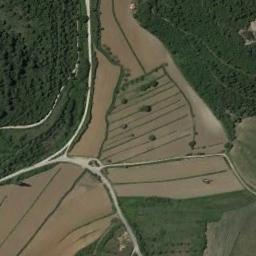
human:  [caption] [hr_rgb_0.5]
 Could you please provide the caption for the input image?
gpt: The bare and green terrace is next to some trees .

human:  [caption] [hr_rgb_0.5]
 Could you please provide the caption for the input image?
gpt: There are many plants on the terrace .

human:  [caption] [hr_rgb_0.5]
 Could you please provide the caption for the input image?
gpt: A large layer of brown and green mixed terraces with several winding narrow paths .

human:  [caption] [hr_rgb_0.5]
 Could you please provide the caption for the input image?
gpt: There is a terrace filled with water .

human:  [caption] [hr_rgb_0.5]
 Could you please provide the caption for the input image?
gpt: There are green meadows beside the yellow terraces .